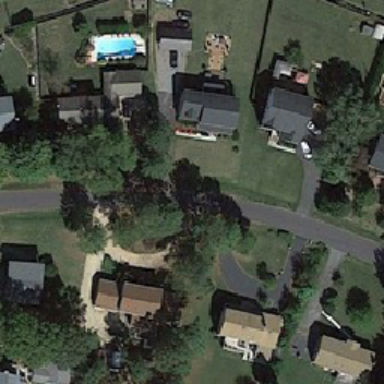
Many buildings with swimming pools and some green trees are on both sides of the road .